Brain MRI, t1w sequence, axial 2D slice.
Patient: age 40, sex F, weight 78 kg, height 1.78 m
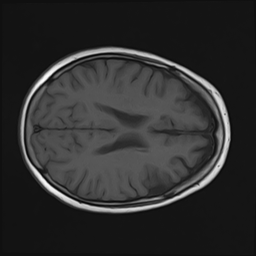